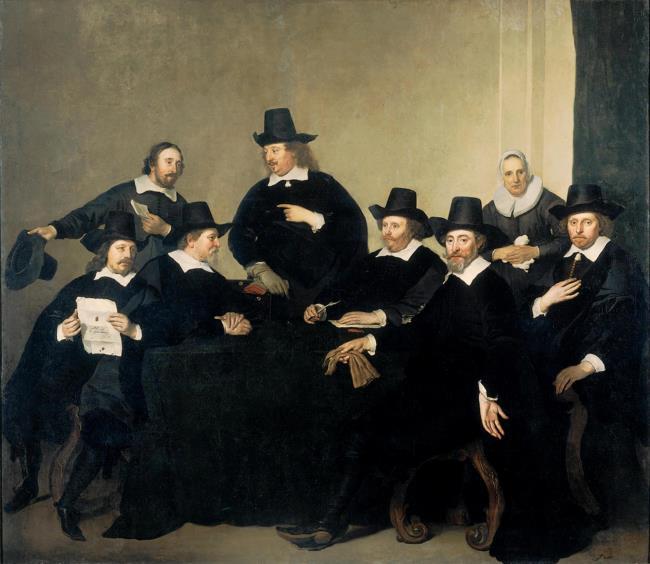
Title: The regents, housefather and housemother of the Nieuwezijds Huiszittenhuis of Amsterdam
Artist: Jacob Adriaensz. Backer
Earliest date: 1645
Latest date: 1650
Genre: painting
Iconography: Gloves
Keywords: regents' portrait, hat, flat collar, glove/gloves in hand, table, document (objectgenre), writing instrument